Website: lowes
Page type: customer-info-address
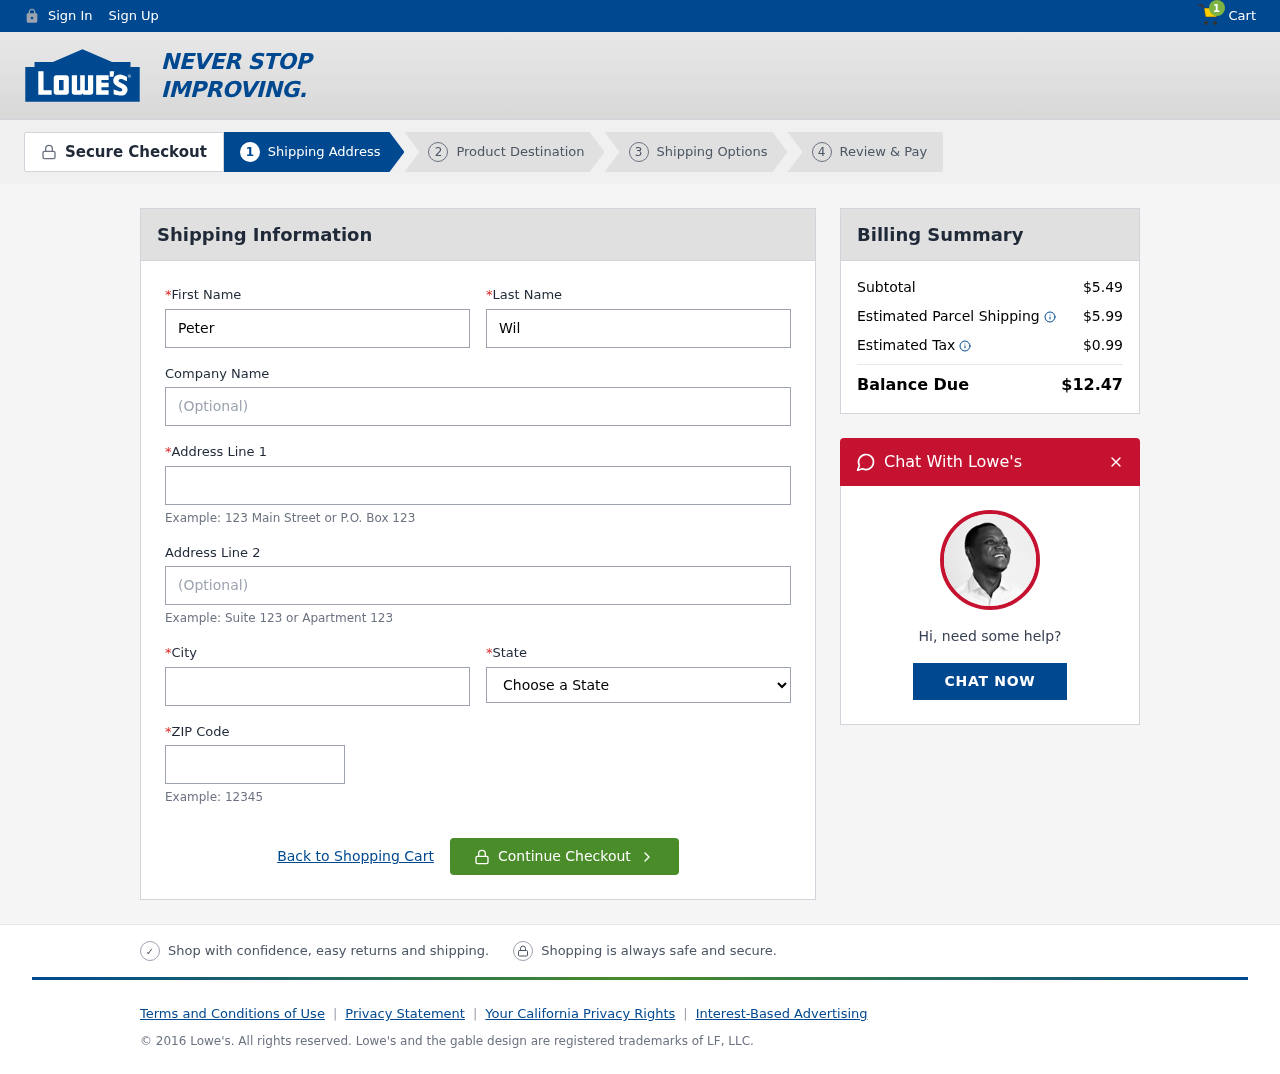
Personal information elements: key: PII_CITY
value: North Robinport
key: PII_COMPANY
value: Smith Ltd
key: PII_FIRSTNAME
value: Peter
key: PII_LASTNAME
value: Wilson
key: PII_POSTCODE
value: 31976
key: PII_STATE
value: Florida
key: PII_STREET
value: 20475 Smith Lock Apt. 181
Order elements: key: ORDER_NUM_ITEMS
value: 1
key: ORDER_SUBTOTAL
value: $5.49
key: ORDER_SHIPPING_COST
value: $5.99
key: ORDER_TAX
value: $0.99
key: ORDER_TOTAL
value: $12.47